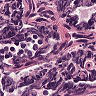
Metastatic tissue present: no